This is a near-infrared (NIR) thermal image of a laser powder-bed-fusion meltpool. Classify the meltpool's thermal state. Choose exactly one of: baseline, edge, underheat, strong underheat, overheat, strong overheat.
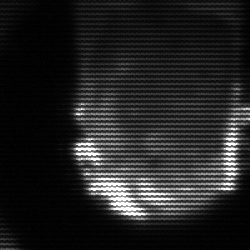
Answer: baseline